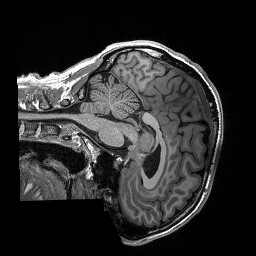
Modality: T1w
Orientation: sagittal
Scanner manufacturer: siemens
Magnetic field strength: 3 T
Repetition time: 2.3 s
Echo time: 0.00288 s